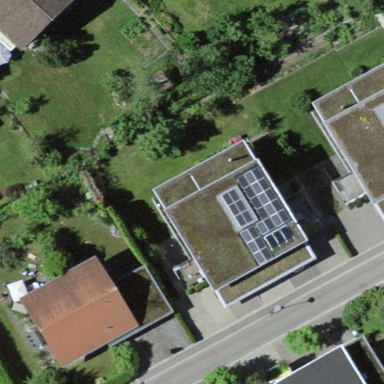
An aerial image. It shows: Semidetached house.